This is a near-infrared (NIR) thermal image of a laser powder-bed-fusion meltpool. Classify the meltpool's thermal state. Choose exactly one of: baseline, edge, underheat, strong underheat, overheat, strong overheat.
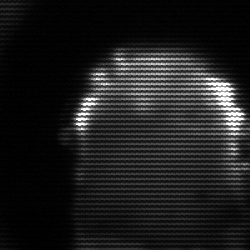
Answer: baseline